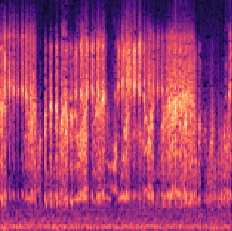
Sound class: Frog